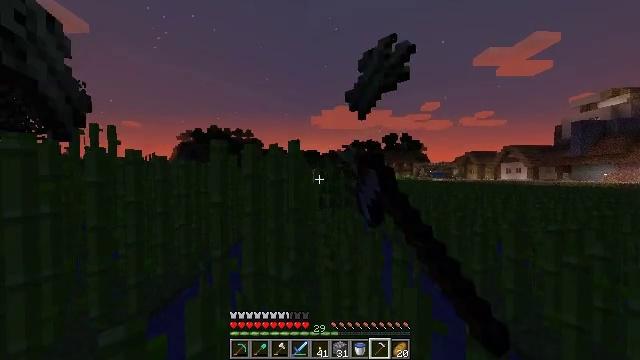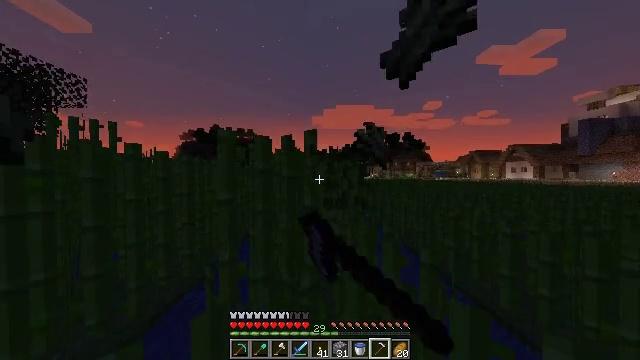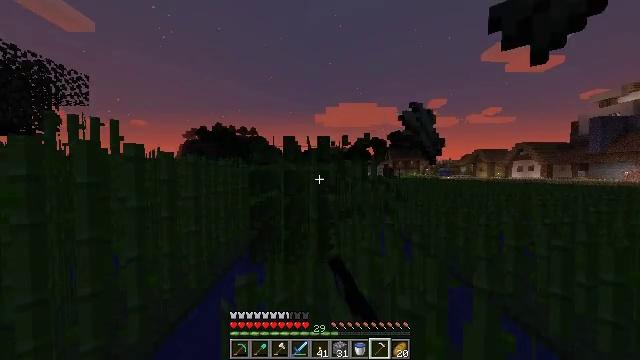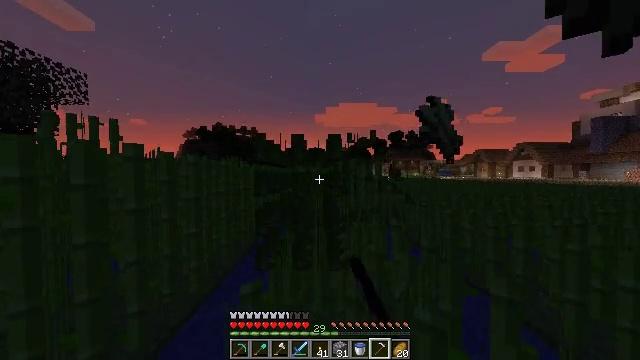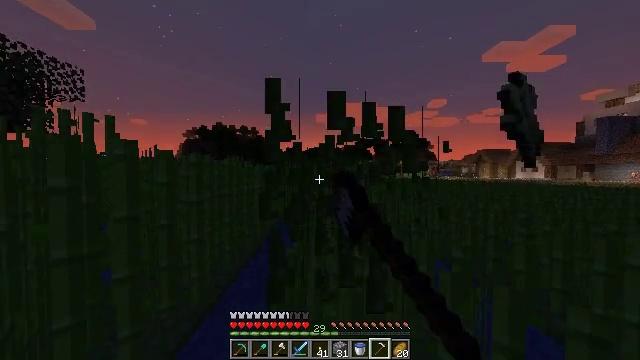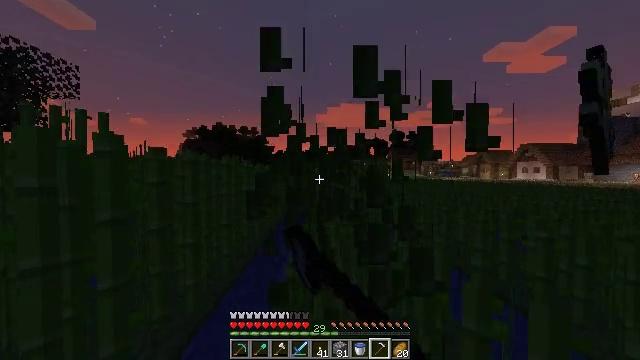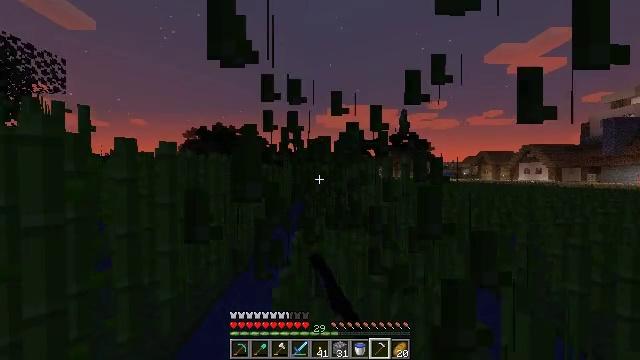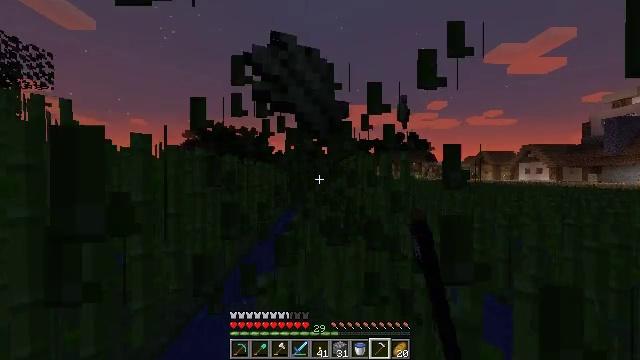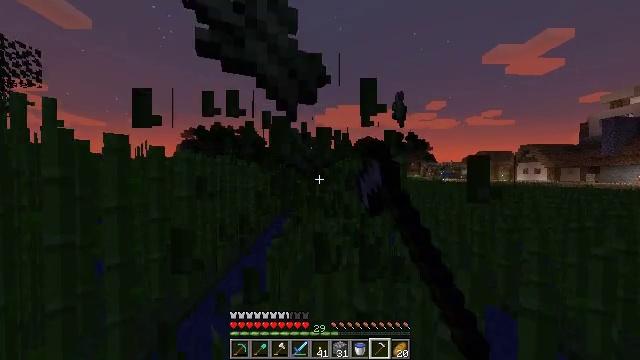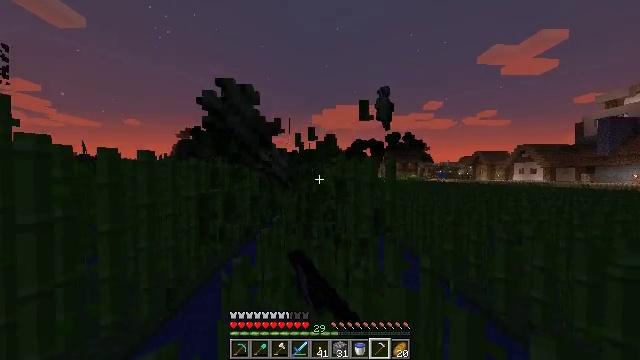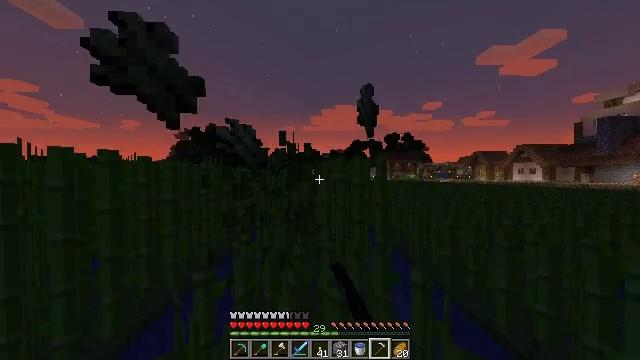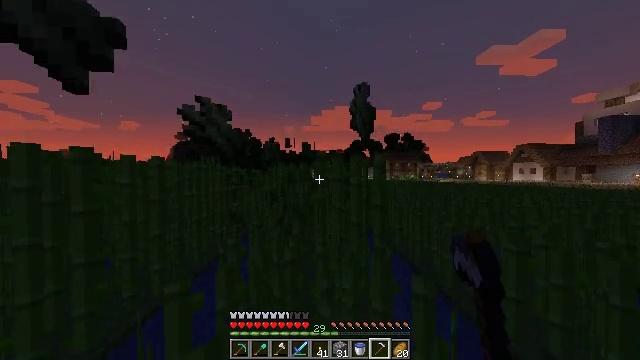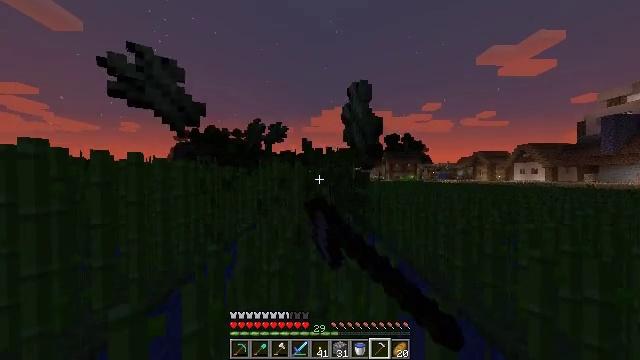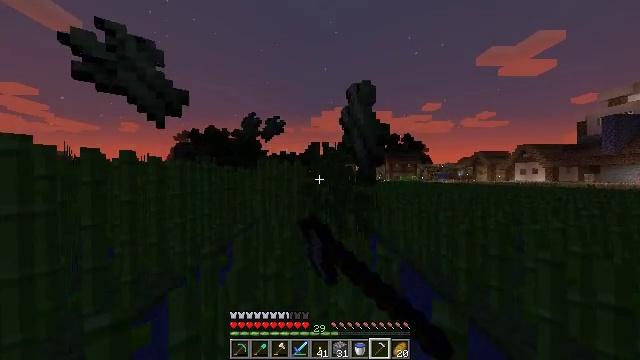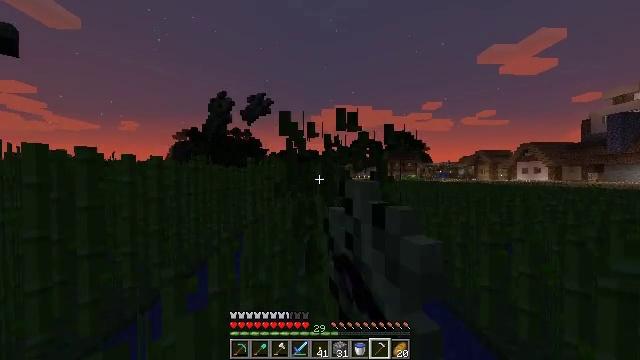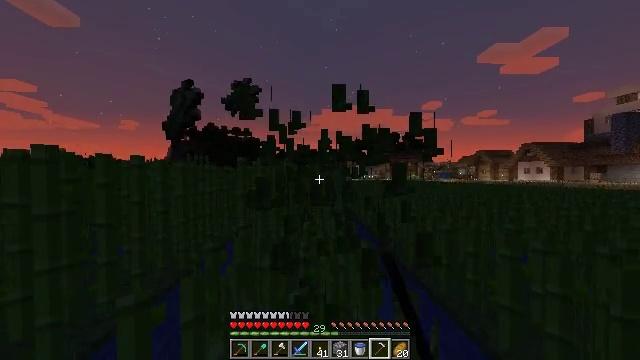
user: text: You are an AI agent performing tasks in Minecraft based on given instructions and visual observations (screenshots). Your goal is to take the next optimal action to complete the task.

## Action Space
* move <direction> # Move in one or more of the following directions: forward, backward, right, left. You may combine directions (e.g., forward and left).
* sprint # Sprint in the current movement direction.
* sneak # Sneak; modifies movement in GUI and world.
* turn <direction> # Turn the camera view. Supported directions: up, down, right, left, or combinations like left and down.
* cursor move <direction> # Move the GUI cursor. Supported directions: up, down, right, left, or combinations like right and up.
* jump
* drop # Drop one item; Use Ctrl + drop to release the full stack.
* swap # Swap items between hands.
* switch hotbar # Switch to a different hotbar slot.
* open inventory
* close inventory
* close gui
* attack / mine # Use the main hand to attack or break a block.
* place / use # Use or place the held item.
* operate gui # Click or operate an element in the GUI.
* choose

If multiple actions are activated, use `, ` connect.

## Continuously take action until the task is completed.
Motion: motion action
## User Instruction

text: Gather sugar cane for crafting.
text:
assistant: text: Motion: move forward and move left, sprint, attack / mine
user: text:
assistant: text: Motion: move forward and move left, sprint, attack / mine
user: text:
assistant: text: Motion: move forward and move left, sprint, attack / mine
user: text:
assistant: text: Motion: move forward, sprint, attack / mine
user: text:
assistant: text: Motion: move forward, sprint, attack / mine
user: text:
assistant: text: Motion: move forward and move right, sprint, attack / mine
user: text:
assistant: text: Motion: move forward and move right, sprint, attack / mine
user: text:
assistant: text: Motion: move forward and move right, sprint, attack / mine
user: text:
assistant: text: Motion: move forward and move right, sprint, attack / mine
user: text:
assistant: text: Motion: move forward and move right, sprint, attack / mine
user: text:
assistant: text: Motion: move forward, sprint, attack / mine
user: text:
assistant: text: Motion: move forward, sprint, attack / mine
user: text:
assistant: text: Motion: move forward, sprint, attack / mine
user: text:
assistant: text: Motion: move forward, sprint, attack / mine
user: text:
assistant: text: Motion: move forward, sprint, attack / mine
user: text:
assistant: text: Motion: move forward and move left, sprint, attack / mine
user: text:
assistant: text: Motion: move forward and move left, sprint, attack / mine
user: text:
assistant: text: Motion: move forward and move left, sprint, attack / mine
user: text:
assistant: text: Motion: move forward and move left, sprint, attack / mine
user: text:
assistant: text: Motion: move forward and move left, sprint, attack / mine
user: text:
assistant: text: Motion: move forward, sprint, attack / mine
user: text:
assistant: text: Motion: move forward, sprint, attack / mine
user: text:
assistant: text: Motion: move forward and move right, sprint, attack / mine
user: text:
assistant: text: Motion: move forward and move right, sprint, attack / mine
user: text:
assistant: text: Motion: move forward and move right, sprint, attack / mine
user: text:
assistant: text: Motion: move forward and move right, sprint, attack / mine
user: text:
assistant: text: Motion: move forward, sprint, attack / mine
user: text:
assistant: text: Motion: move forward, sprint, attack / mine
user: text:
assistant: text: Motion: move forward, sprint, attack / mine
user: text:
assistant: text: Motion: move forward, sprint, attack / mine